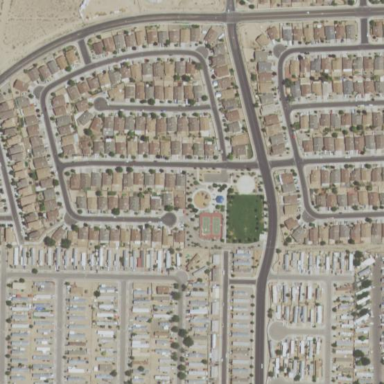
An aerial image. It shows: Residential area known as trailer park.